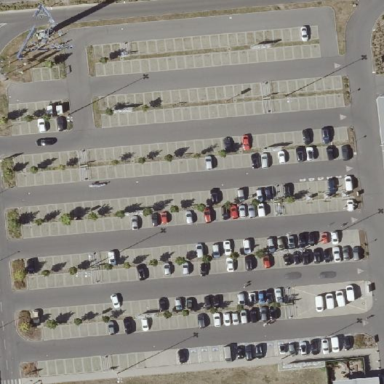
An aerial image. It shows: Parking area with surface.